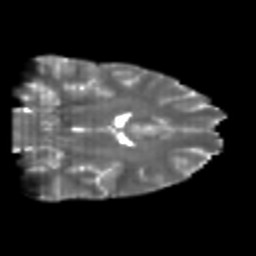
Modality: T2w
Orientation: coronal
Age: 22
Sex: male
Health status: healthy
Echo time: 0.074 s